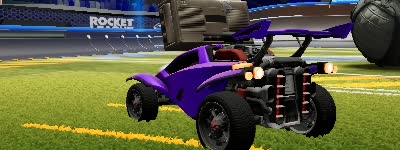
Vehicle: octane